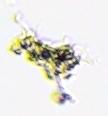
Label: Detritus